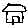
Label: house